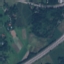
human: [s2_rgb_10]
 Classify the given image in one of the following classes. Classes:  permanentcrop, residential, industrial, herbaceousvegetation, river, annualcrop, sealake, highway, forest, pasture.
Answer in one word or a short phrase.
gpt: Highway